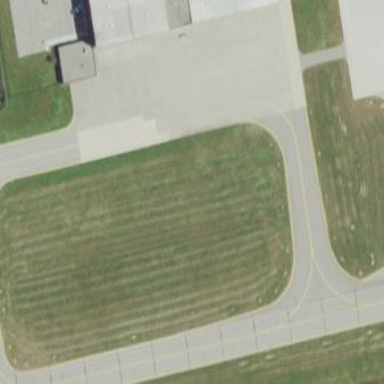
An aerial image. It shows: Concrete apron at the airport.